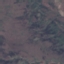
Land use / land cover class: HerbaceousVegetation